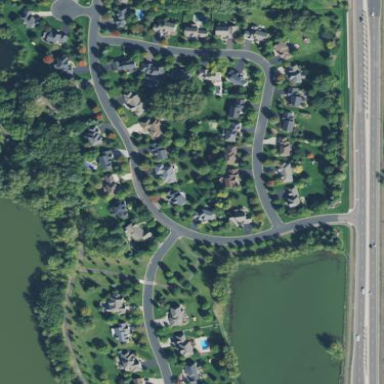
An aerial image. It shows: This residential area consists of single-family homes.